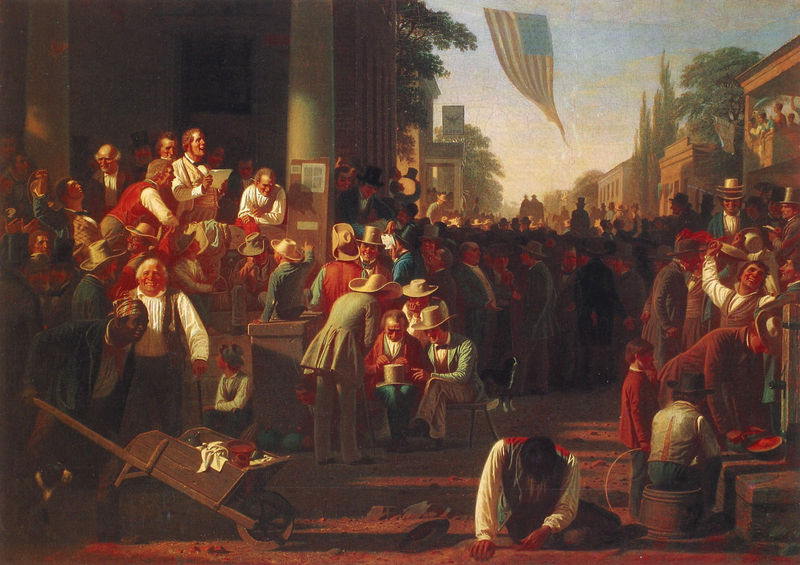
Titel: The verdict of the People
Künstler: George Caleb Bingham
Institution: St. Louis, Boatmen’s Bancshares, Inc.
Schlagwörter: gemälde, mann, menschen, stadt, frau, hut, hüte, männer, straße, rot, gesellschaft, gespräch, leute, versammlung, feier, öl, häuser, kind, brunnen, balkon, gasse, fahne, flagge, dorf, allee, farbe, amerika, markt, karre, schubkarre, melone, neger, zeitung, strafe, schwarzer, sklave, usa, parade, reifen, aushang, wahl, neuigkeiten, independence day, straße gasse